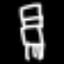
Label: chair